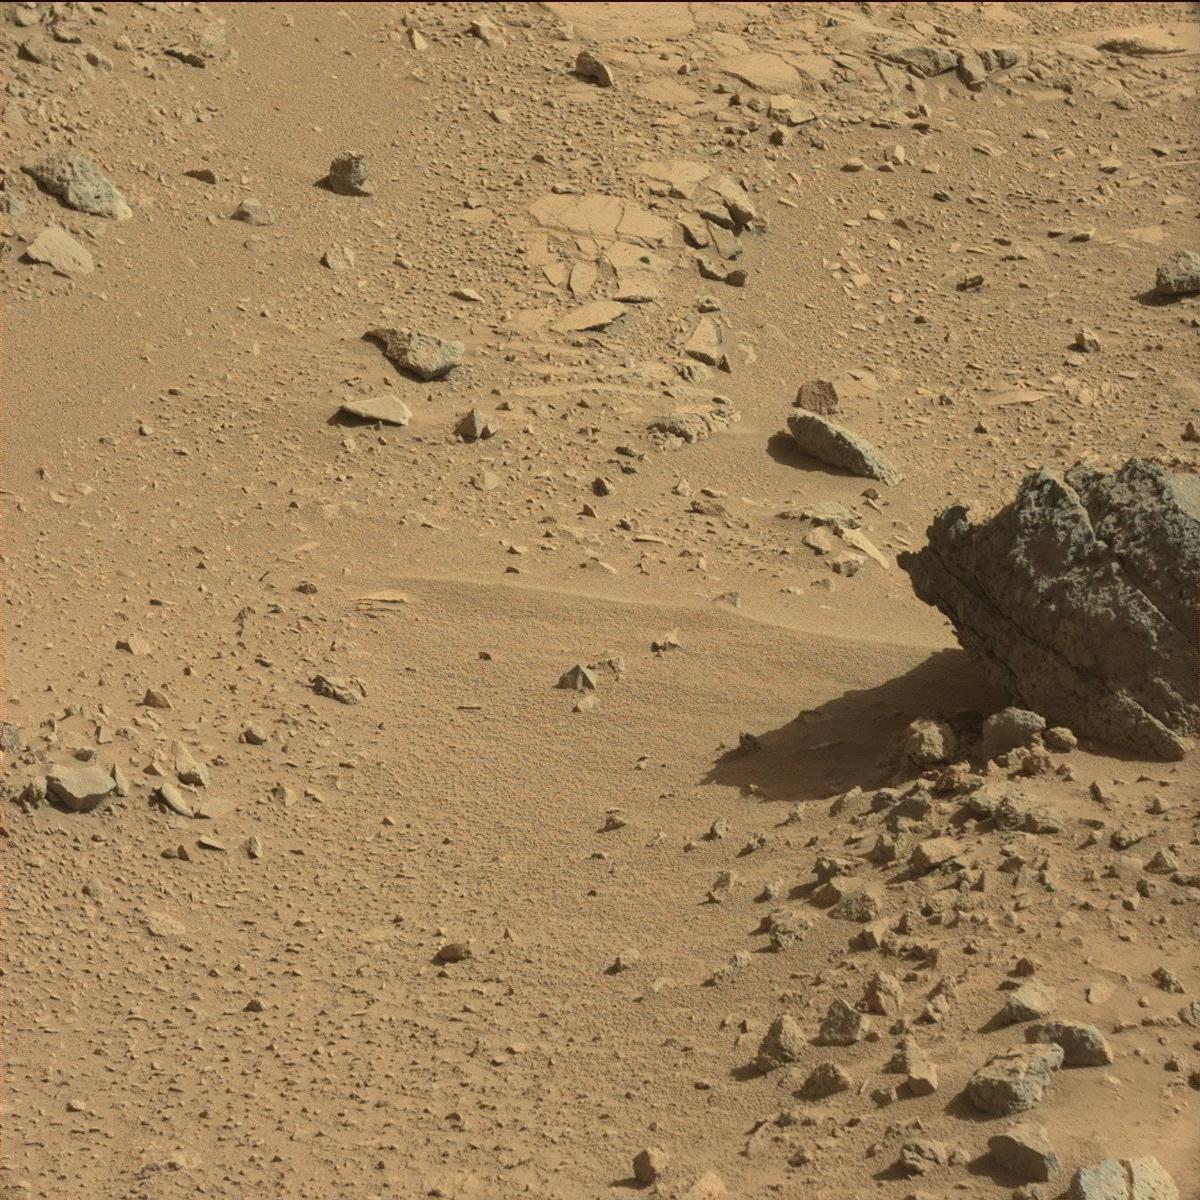
Terrain classes present: Bedrock, Rock, Sand / Soil